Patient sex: F
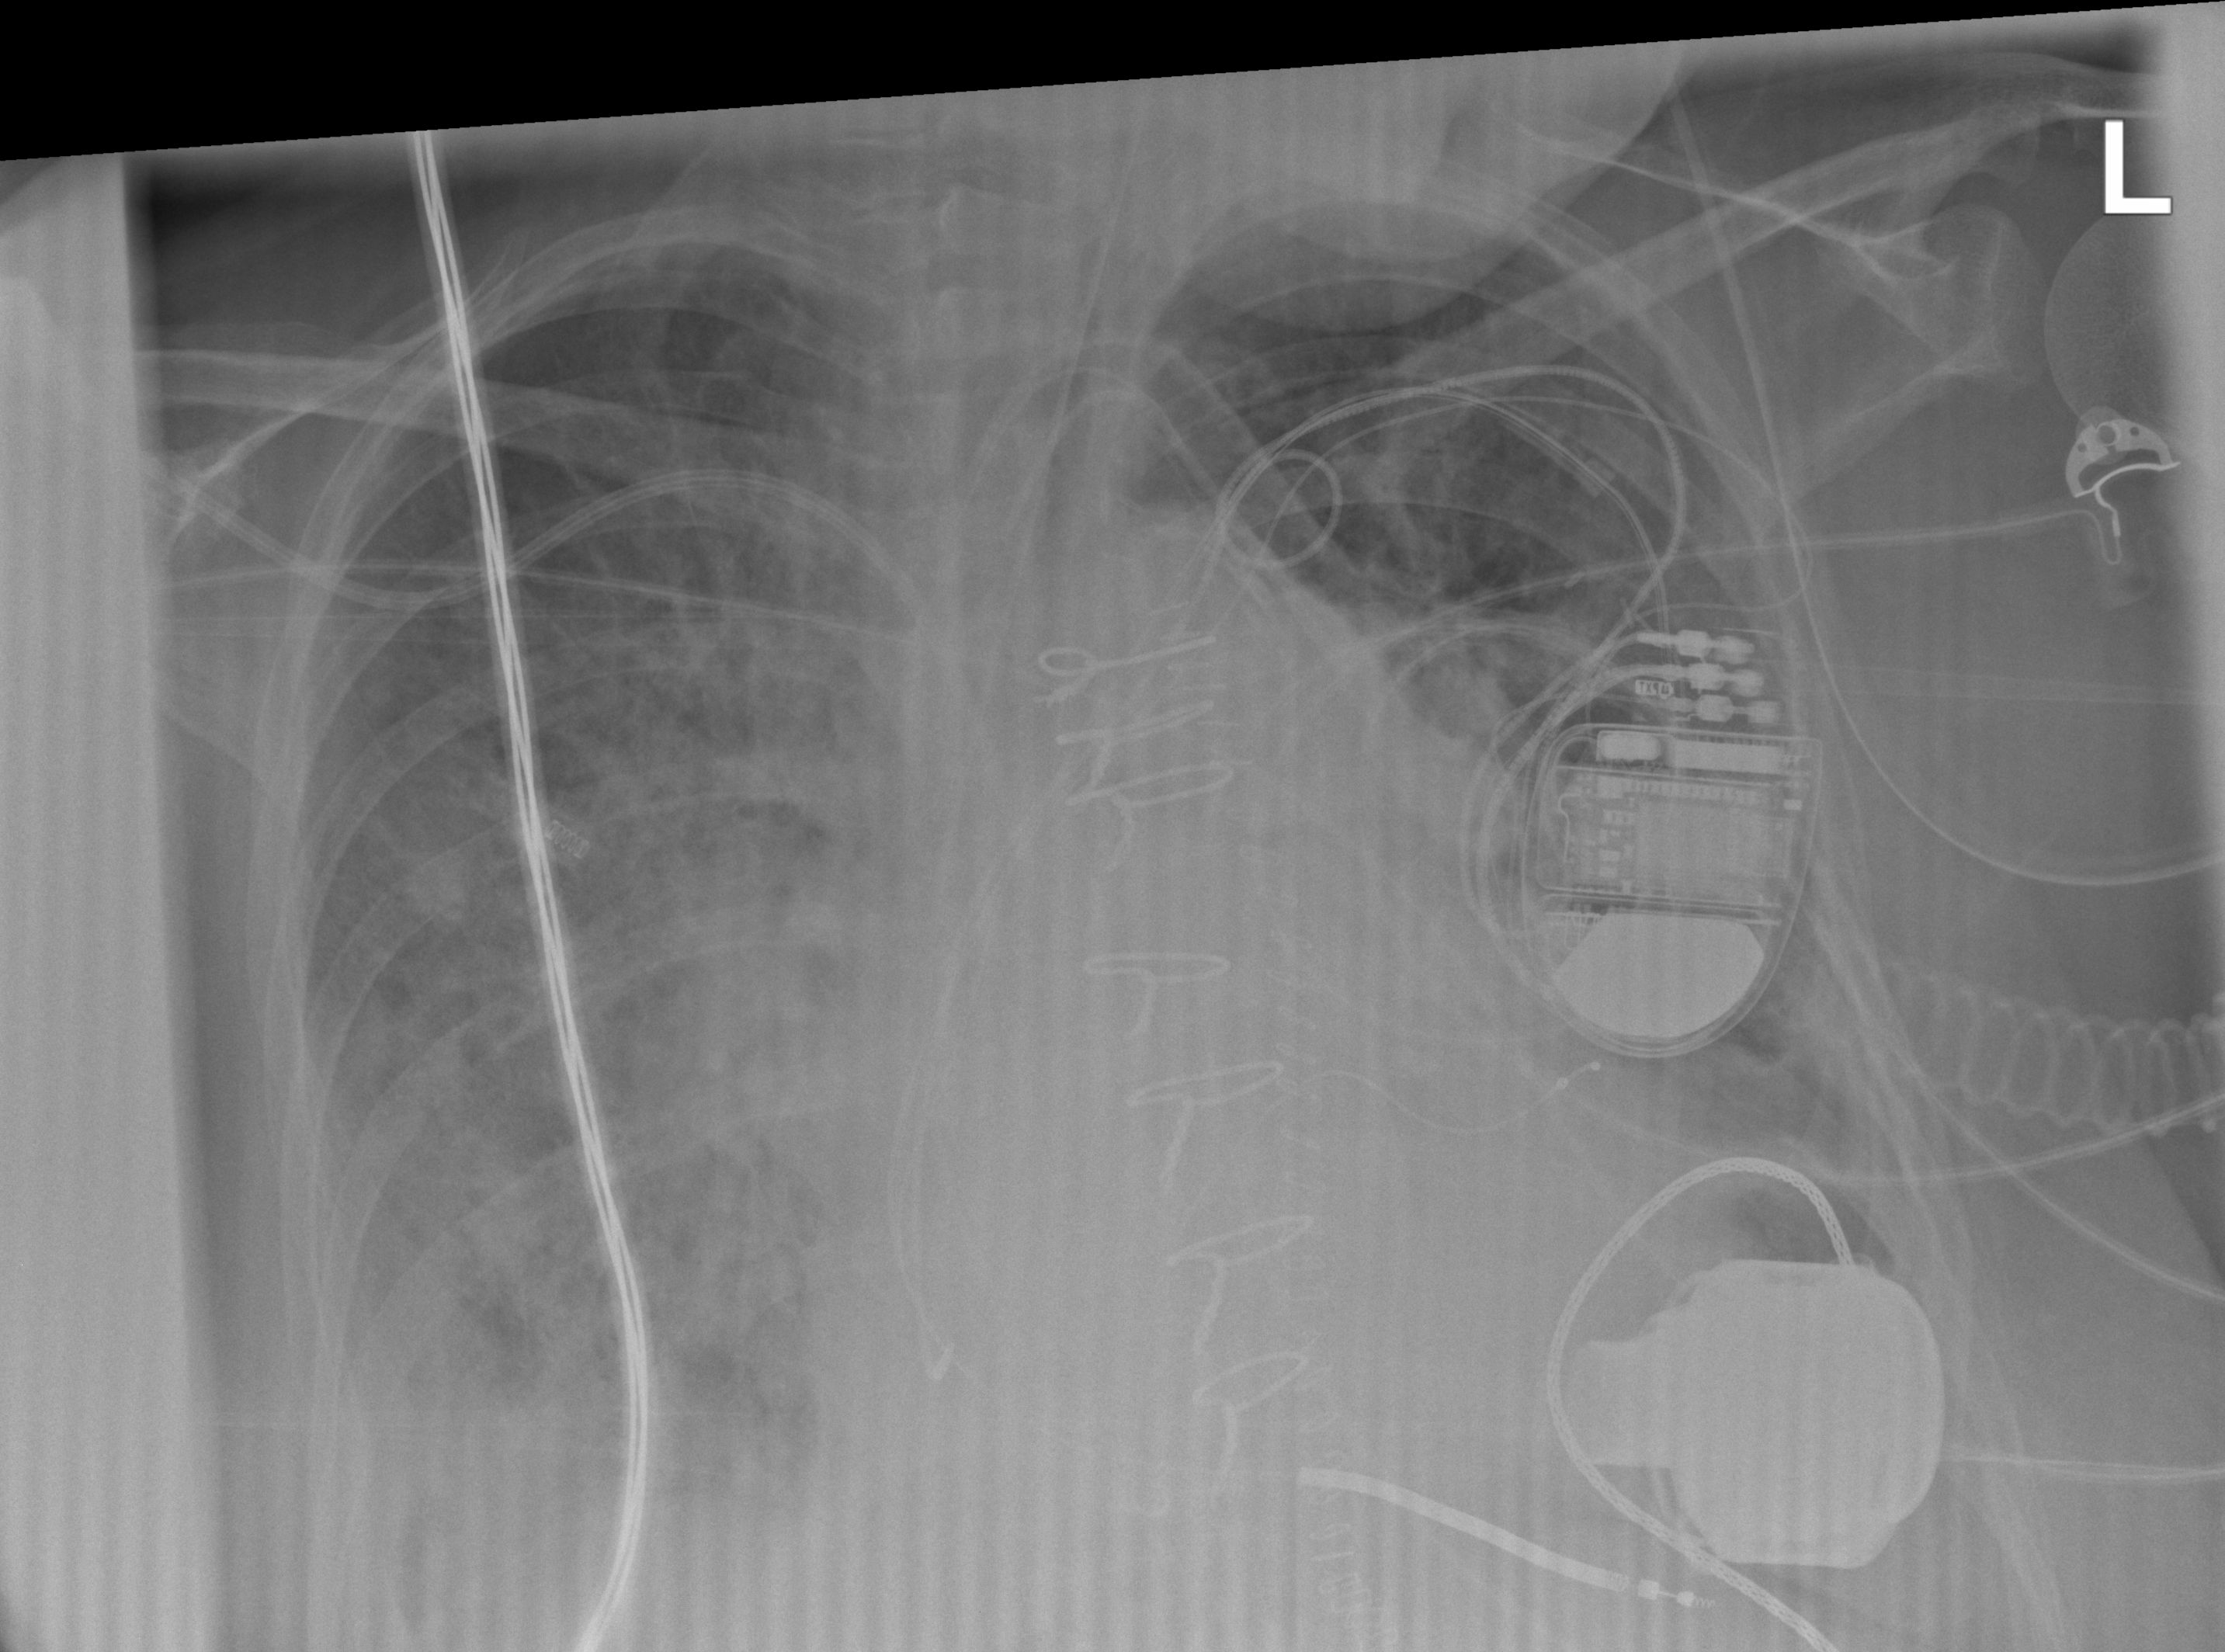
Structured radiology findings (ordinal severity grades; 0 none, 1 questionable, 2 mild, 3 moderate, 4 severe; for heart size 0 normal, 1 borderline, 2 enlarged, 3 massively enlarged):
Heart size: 2
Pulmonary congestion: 2
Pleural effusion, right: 2
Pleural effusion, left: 2
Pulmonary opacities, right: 3
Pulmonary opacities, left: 2
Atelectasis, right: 3
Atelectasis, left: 2